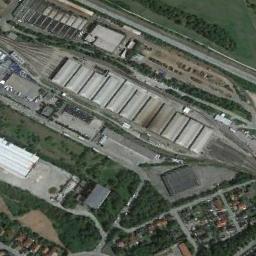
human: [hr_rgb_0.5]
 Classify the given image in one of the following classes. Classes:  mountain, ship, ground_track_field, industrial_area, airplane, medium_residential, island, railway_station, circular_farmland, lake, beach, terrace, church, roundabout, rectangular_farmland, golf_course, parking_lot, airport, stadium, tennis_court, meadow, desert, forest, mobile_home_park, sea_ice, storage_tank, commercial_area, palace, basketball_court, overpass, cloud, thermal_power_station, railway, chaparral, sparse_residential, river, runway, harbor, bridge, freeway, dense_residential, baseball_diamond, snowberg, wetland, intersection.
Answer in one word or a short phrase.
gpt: railway_station